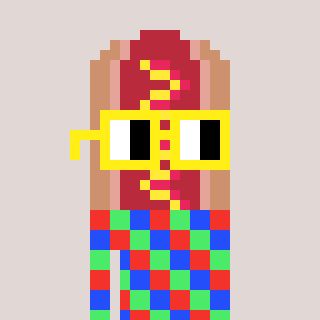
a pixel art character with square yellow glasses, a hotdog-shaped head and a magenta-colored body on a warm background